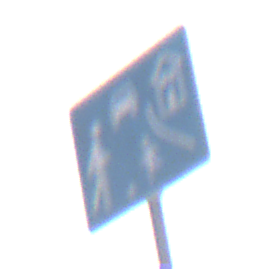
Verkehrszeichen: BeginnVerkehrsberuhigterBereich
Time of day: SunriseSunset
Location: Outdoor (Suburban)
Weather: PartlyCloudy
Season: NotSpecified
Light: Natural